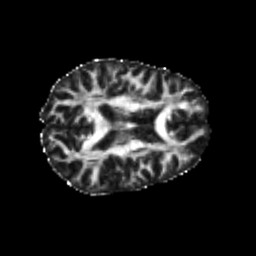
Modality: FA
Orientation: axial
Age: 21
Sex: male
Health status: healthy
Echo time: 0.074 s